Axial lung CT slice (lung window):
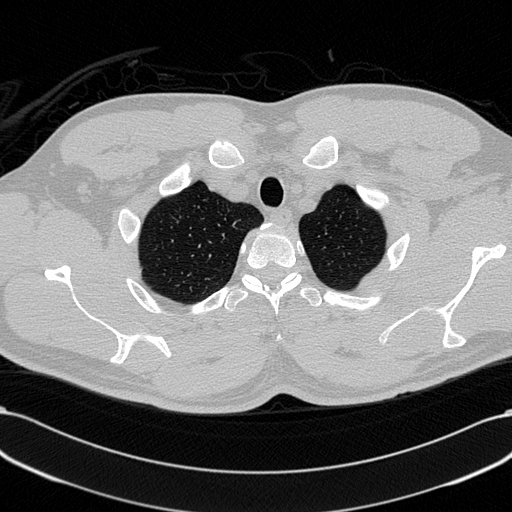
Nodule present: no